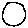
Label: circle